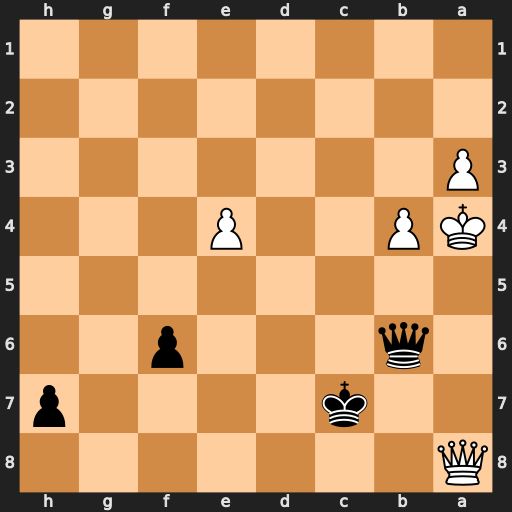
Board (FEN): Q7/2k4p/1q3p2/8/KP2P3/P7/8/8
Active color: b
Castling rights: -
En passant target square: -
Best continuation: Qc6+ Qxc6+ Kxc6